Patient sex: F
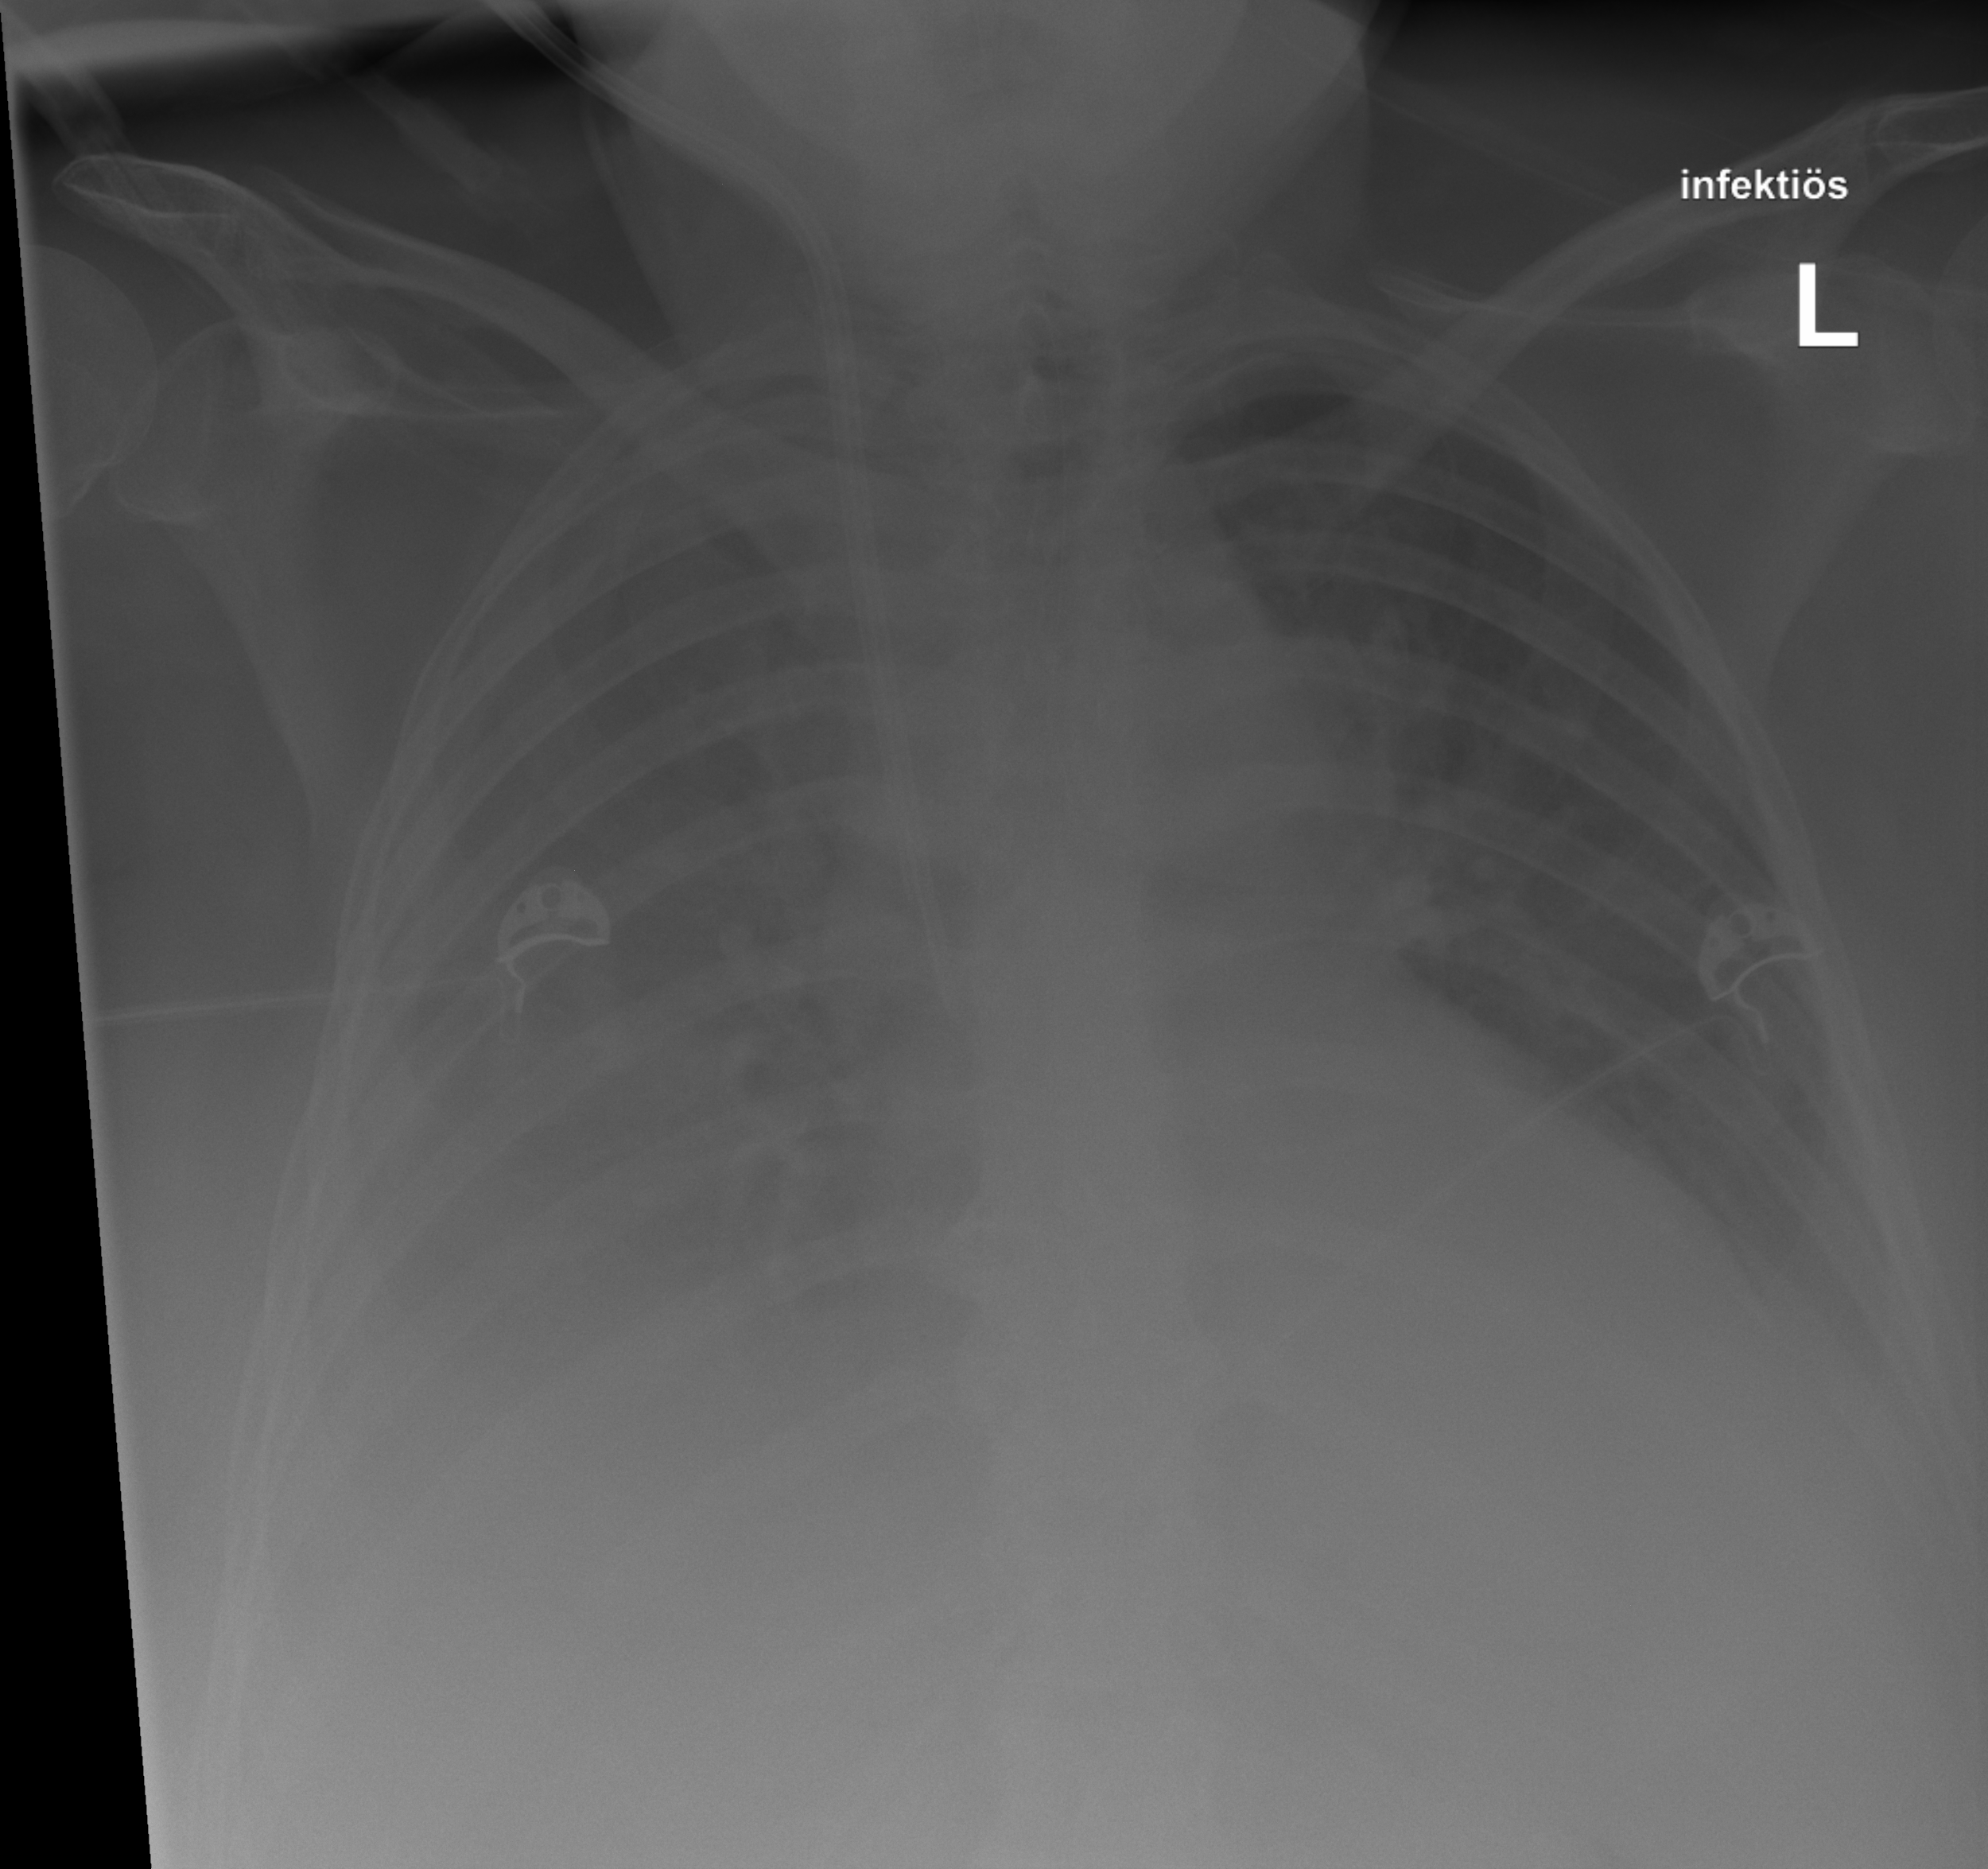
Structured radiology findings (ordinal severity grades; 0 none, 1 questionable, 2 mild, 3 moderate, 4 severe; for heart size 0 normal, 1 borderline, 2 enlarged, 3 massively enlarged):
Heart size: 2
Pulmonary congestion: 2
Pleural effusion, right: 3
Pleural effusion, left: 2
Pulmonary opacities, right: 2
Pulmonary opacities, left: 0
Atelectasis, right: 3
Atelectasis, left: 0